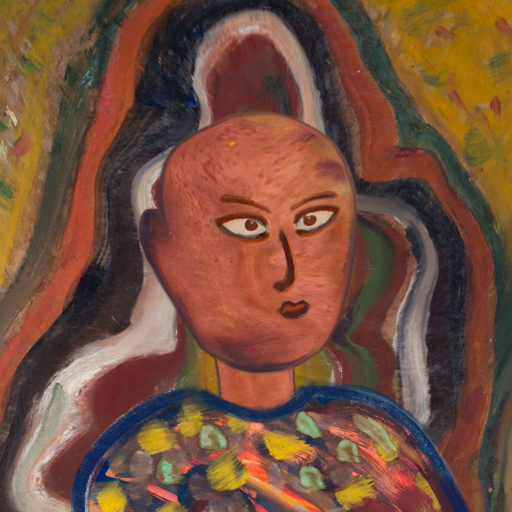
Background: AfterRaid, Head And Neck Side: Mother_And_Son_Mother, Face Side: Roy_Bahadur, Bust: Mother_And_Son_Mother, Hair Side: Blank, Head Accessory: Blank, Second Necklace: Blank, Necklace: Blank, Baby: Blank